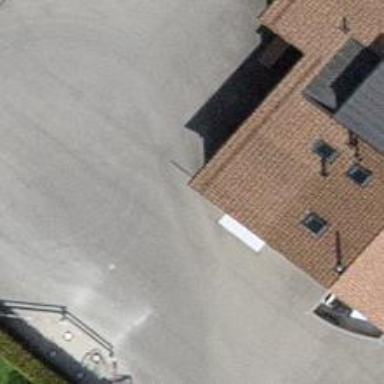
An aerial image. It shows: Parking area.